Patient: sex F, age 63
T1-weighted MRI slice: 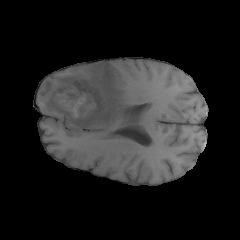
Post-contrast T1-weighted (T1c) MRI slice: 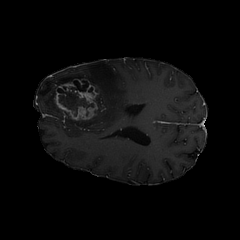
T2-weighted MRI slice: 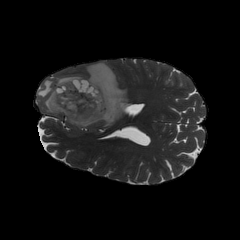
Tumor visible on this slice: yes
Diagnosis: Glioblastoma, IDH-wildtype
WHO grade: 4